Question: A feature of the website I'm working on is being able to POST data to a remote server using a client certificate and TLS.
I have been given a p12 Client Certificate, and installed/added it to the system. The certificate is used in code as follows, (but only seems to work if installed to the system too):
'''
using (var client = new CertificateWebClient("~/ccert.p12"))
{
client.UploadFile(endpoint, filepath);
}
public class CertificateWebClient : WebClient
{
private readonly string _certificateUri;
public CertificateWebClient(string certificateUri)
{
_certificateUri = certificateUri;
}
protected override WebRequest GetWebRequest(Uri address)
{
HttpWebRequest request = (HttpWebRequest)base.GetWebRequest(address);
ServicePointManager.ServerCertificateValidationCallback = delegate { return true; };
var clientCertificate = new X509Certificate(HostingEnvironment.MapPath(_certificateUri));
request.ClientCertificates.Add(clientCertificate);
return request;
}
}
'''
When debugging the application locally, I get the option to allow use of the certificate:

After installing the certificate on the server, I managed to run a small test program outside of IIS and it can use the certificate without any prompt.
I can't figure out how to get the site to use the certificate when running under an app pool in IIS.
Everything I have found so far has been about adding bindings so that certificates can be used for clients connecting to an application, rather than using client certificates to connect to other servers.
In case it makes any difference, this is for IIS7 on Server 2008 R2.
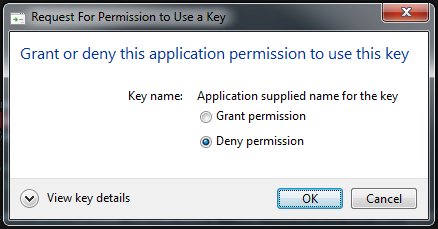
Answer: It seems that using 'X509Certificate2' instead of 'X509Certificate' works without requiring authentication - I think the authentication is due to the certificate being loaded from the certificate store, not from the local path.
The class below will allow for an Asp.Net site to use a self signed client certificate using a file path.
'''
public class CertificateWebClient : WebClient
{
private readonly string _certificateUri;
public CertificateWebClient(string certificateUri)
{
_certificateUri = certificateUri;
}
protected override WebRequest GetWebRequest(Uri address)
{
HttpWebRequest request = (HttpWebRequest)base.GetWebRequest(address);
ServicePointManager.ServerCertificateValidationCallback = delegate { return true; };
var clientCertificate = new X509Certificate2(HostingEnvironment.MapPath(_certificateUri), "", X509KeyStorageFlags.MachineKeySet);
request.ClientCertificates.Add(clientCertificate);
return request;
}
}
'''